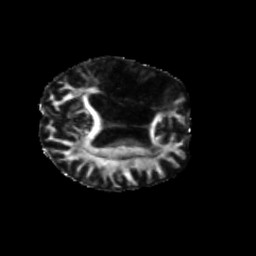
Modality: FA
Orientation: axial
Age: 66
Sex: female
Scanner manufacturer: siemens
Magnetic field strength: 3 T
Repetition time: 5.25 s
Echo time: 0.08 s